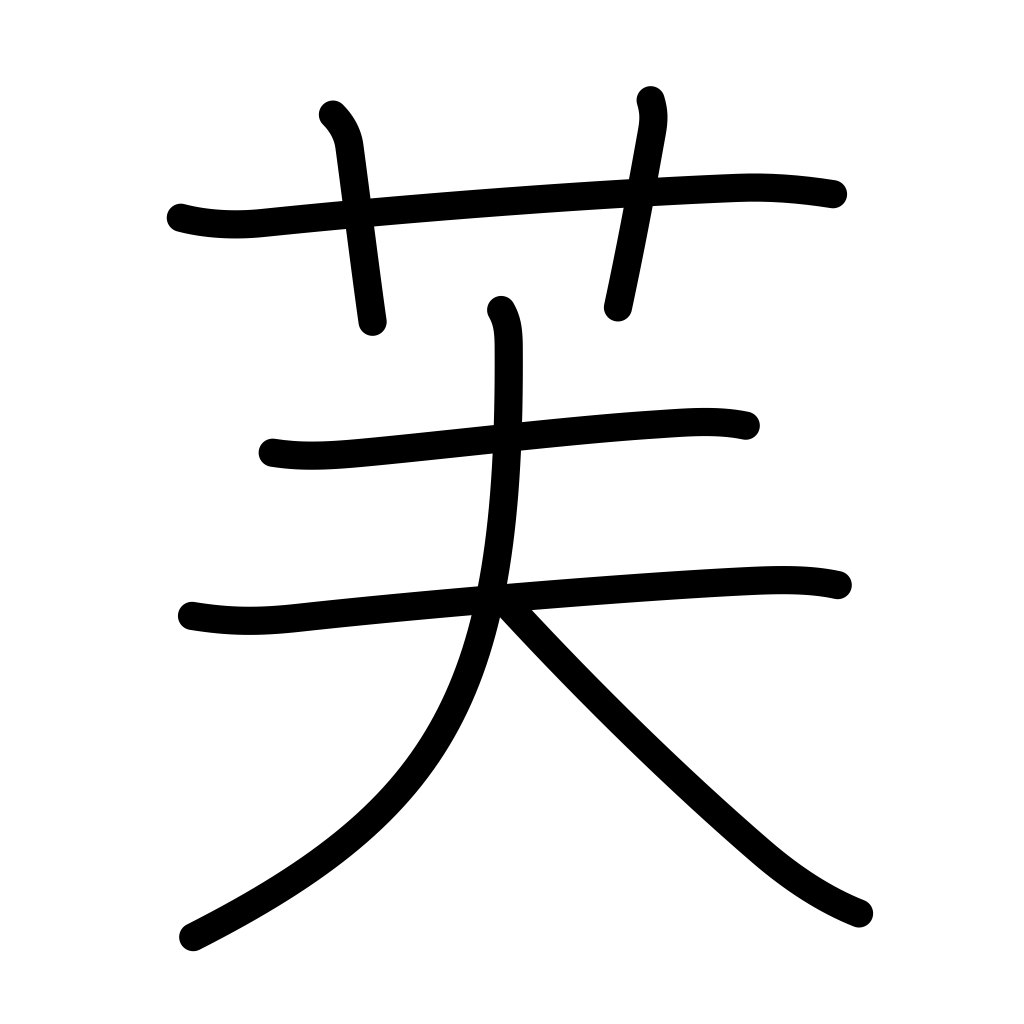
Meaning: lotus, Mt Fuji